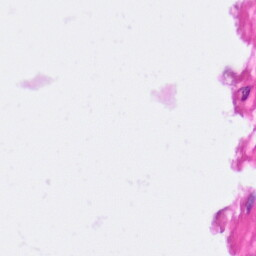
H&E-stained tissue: Pancreatic